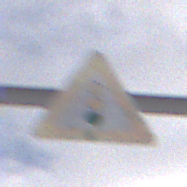
Verkehrszeichen: Lichtzeichenanlage
Umgebung: Outdoor, Nature
Tageszeit: MorningAfternoon
Wetter: PartlyCloudy
Licht: Natural
Jahreszeit: Winter
Kontrast: HighContrast